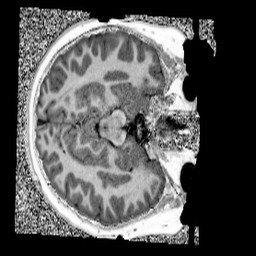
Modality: UNIT1
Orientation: axial
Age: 10
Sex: male
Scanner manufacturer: siemens
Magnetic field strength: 3 T
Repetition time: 4 s
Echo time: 0.00299 s